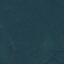
Land use / land cover: Forest